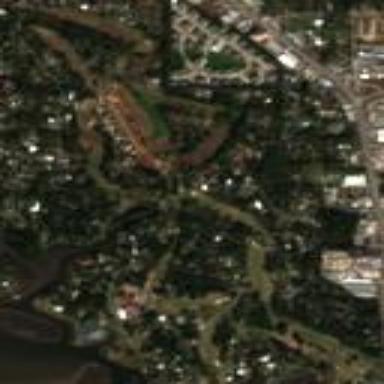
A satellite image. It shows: Golf course surrounded by greenery.